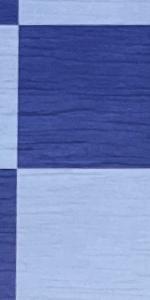
Label: Empty